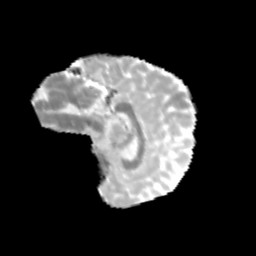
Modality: MD
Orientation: sagittal
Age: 12
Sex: female
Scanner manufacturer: siemens
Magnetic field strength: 3 T
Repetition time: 3.8 s
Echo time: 0.07 s